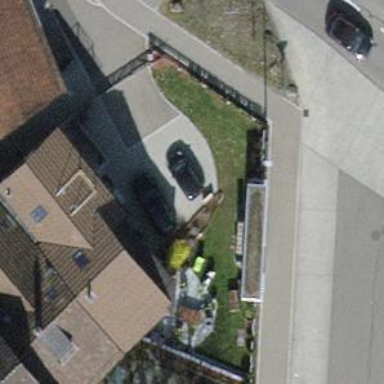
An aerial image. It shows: Black bench.